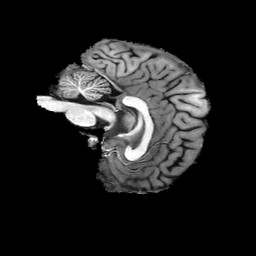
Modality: T1w
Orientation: sagittal
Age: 21
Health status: healthy
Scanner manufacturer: philips
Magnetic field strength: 3 T
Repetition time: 0.007848 s
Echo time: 0.003612 s